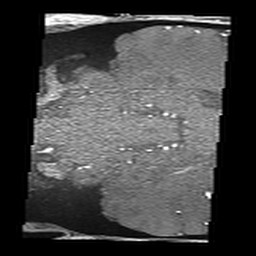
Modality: angio
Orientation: coronal
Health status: ill
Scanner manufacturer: siemens
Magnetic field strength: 3 T
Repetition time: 0.021 s
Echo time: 0.00329 s